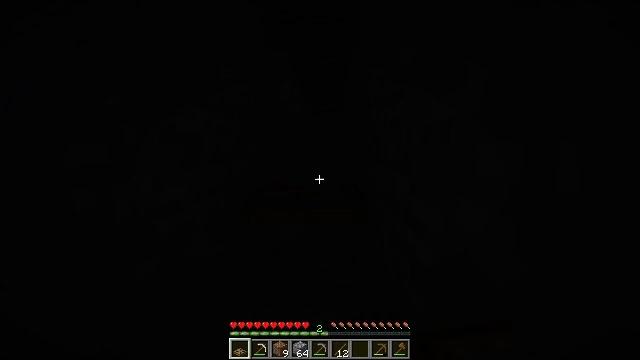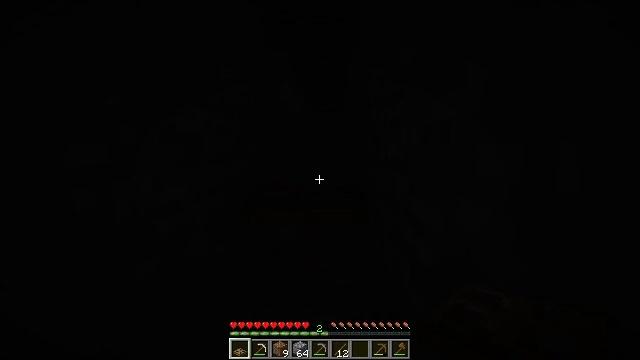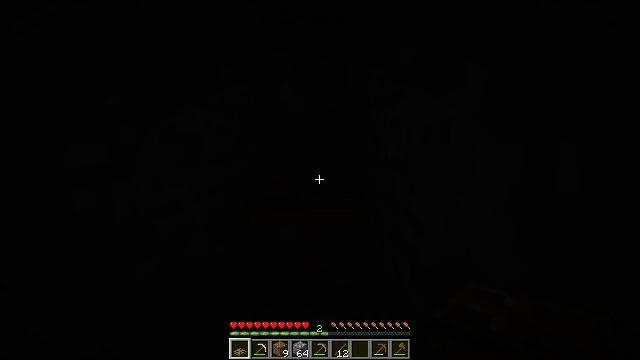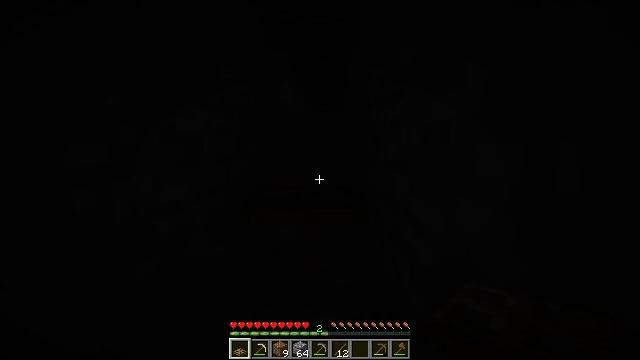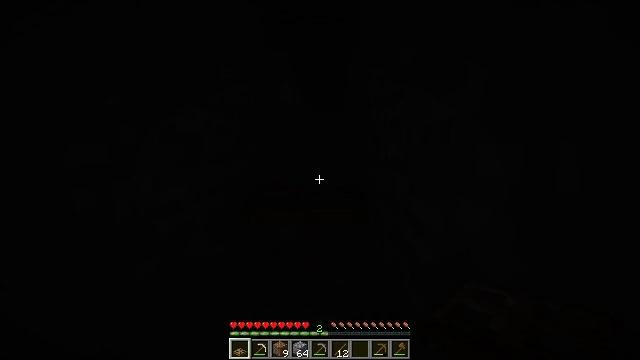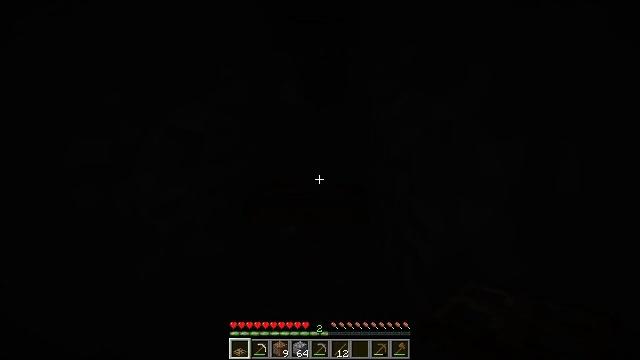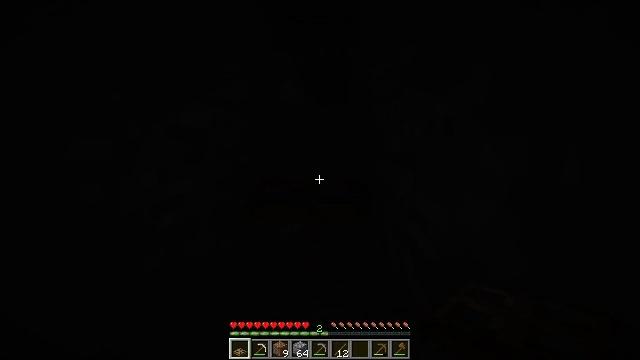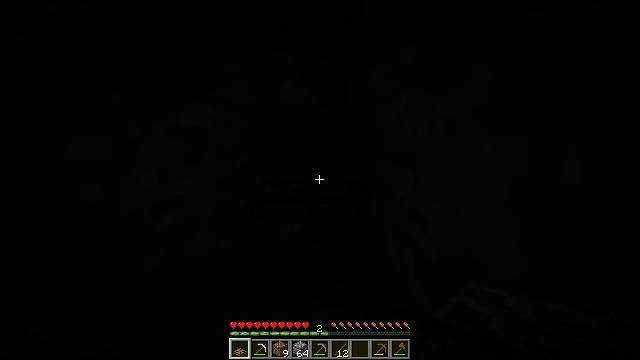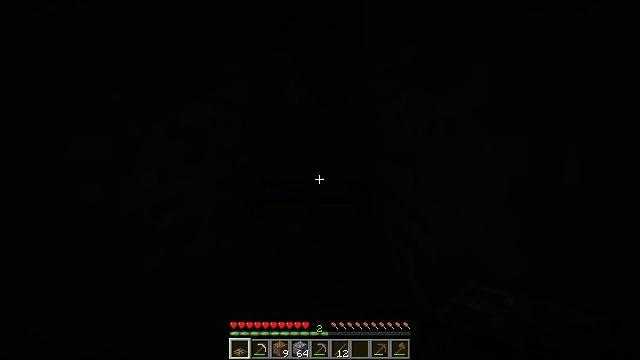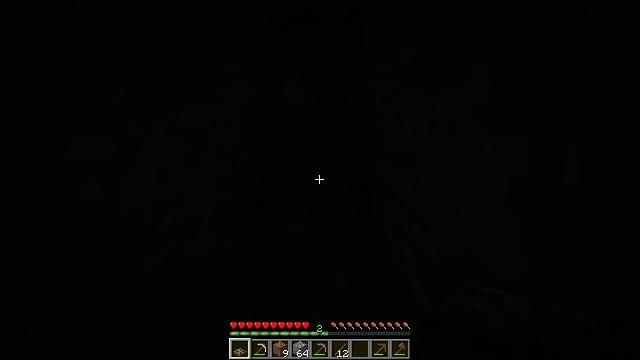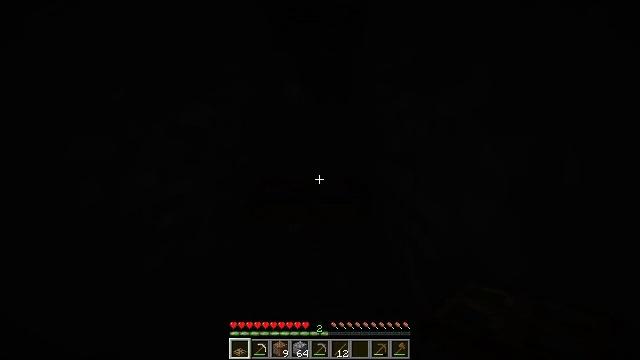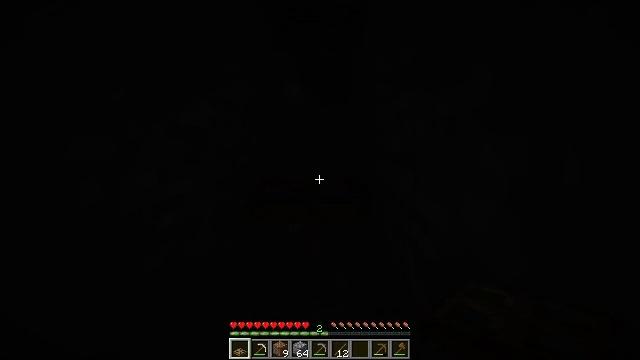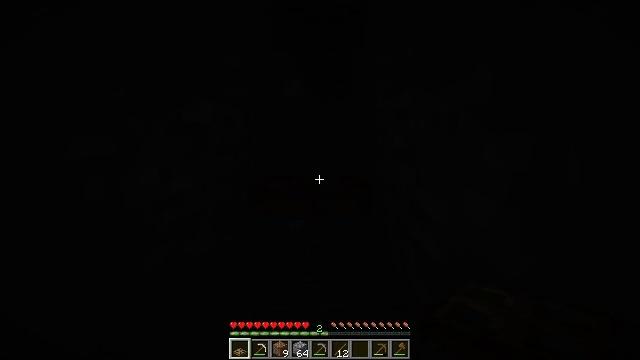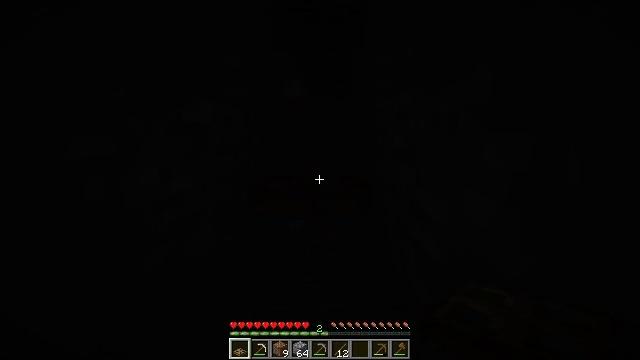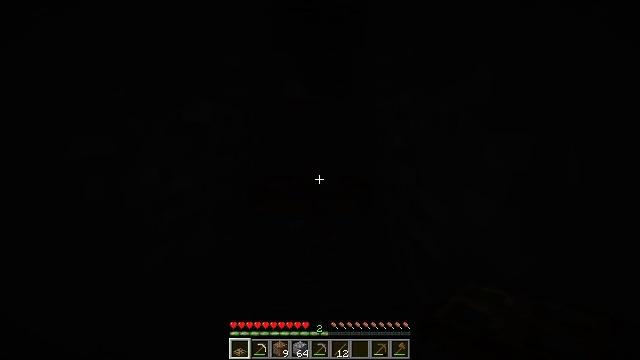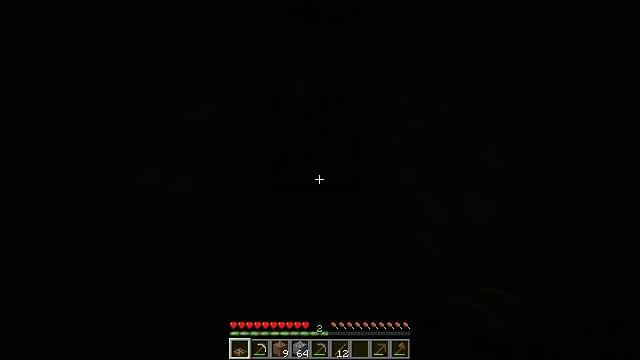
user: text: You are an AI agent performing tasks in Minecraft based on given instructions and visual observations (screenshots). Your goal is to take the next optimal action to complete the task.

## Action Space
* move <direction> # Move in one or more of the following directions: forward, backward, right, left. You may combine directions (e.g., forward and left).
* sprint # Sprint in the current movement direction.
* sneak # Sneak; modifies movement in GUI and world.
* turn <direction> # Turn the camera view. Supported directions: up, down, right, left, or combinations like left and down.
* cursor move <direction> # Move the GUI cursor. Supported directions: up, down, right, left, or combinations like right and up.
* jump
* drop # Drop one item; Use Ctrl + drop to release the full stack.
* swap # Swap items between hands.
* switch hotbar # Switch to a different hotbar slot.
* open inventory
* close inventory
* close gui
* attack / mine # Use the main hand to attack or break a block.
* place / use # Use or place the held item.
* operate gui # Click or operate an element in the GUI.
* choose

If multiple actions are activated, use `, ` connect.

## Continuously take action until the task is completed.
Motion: motion action
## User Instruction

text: Open the crafting table to craft a redstone torch.
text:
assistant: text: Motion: no_op
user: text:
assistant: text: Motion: no_op
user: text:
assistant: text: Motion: no_op
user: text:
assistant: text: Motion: no_op
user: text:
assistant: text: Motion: no_op
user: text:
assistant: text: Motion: no_op
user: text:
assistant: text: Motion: no_op
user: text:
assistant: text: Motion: no_op
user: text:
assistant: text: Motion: no_op
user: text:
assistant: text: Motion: no_op
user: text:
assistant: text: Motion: no_op
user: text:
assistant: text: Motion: no_op
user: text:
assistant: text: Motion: no_op
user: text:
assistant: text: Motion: no_op
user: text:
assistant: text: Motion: use / place
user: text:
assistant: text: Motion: use / place
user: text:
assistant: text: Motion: use / place
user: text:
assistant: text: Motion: no_op
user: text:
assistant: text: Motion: no_op
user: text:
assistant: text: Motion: no_op
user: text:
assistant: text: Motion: turn down
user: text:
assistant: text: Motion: no_op
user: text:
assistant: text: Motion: no_op
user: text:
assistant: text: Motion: no_op
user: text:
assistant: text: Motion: move forward
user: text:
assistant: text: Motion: move forward
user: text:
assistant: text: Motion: move forward
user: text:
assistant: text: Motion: move forward
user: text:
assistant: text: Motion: move forward
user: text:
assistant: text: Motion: move forward